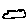
Label: cloud